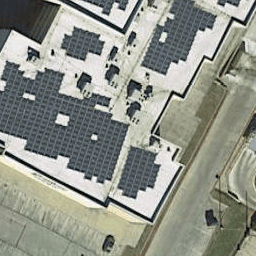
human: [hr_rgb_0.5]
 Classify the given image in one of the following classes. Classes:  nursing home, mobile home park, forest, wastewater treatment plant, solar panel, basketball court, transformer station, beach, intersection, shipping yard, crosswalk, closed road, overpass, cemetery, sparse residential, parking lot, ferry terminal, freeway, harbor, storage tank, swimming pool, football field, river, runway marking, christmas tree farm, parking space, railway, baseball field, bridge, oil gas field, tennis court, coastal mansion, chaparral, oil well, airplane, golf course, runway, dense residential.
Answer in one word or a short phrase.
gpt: solar panel